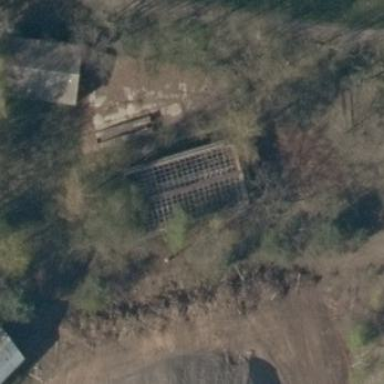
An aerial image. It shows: Historic building in ruins.